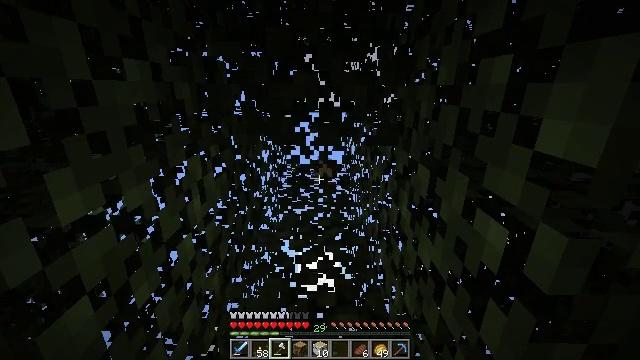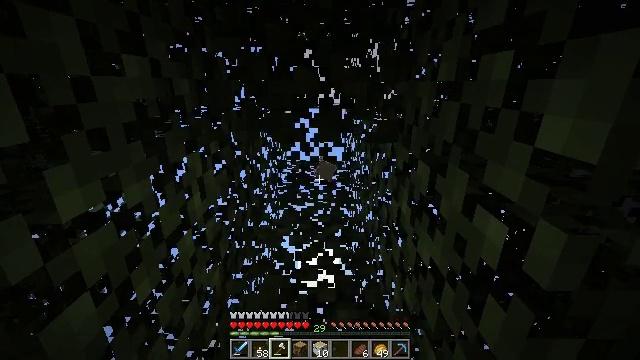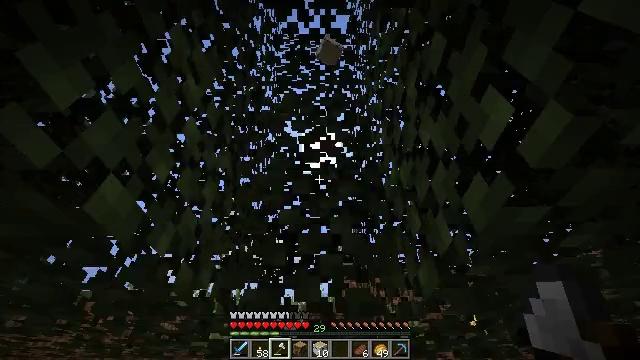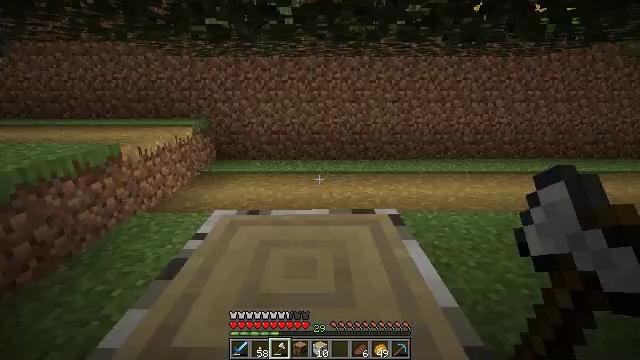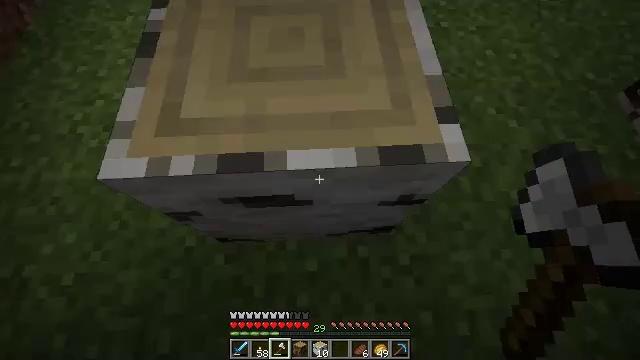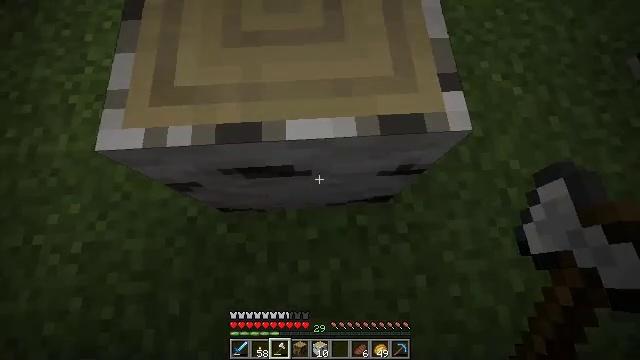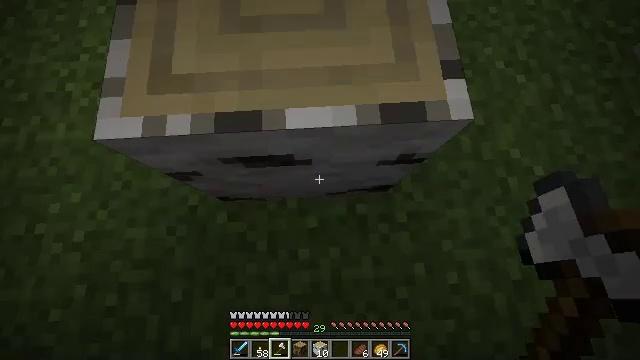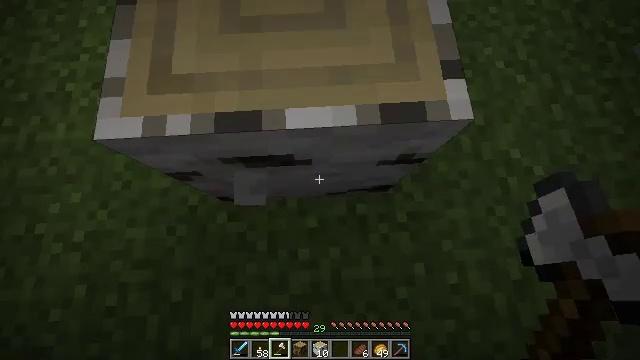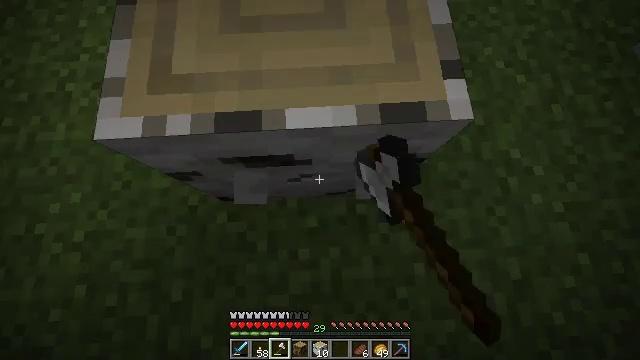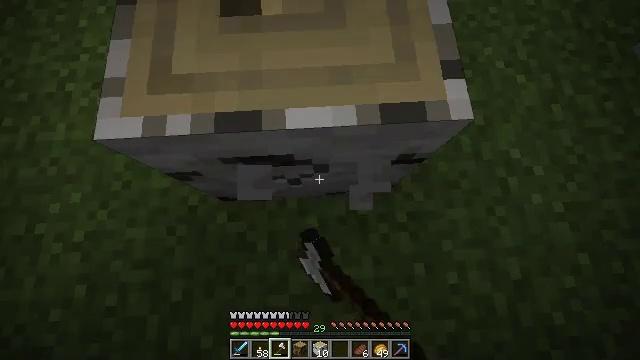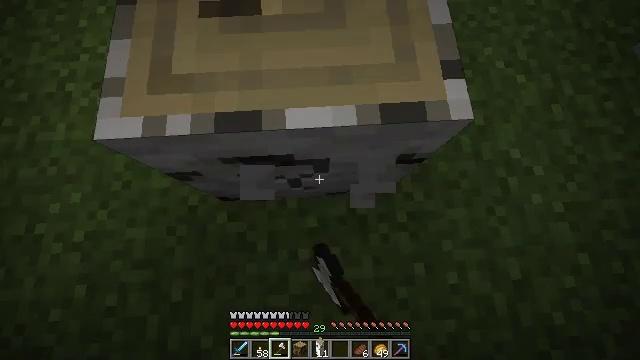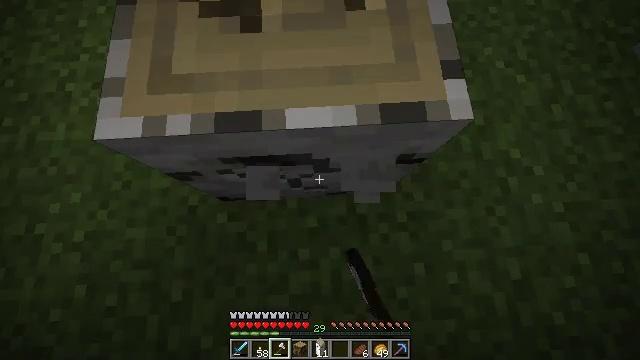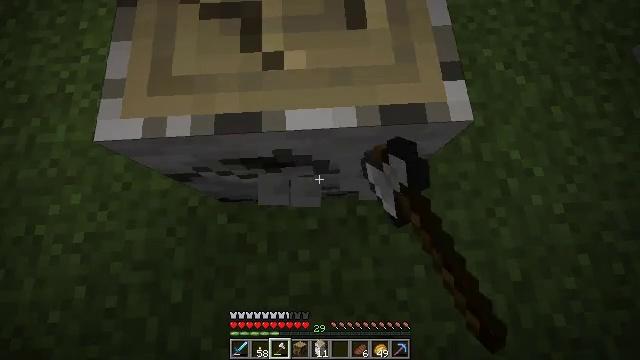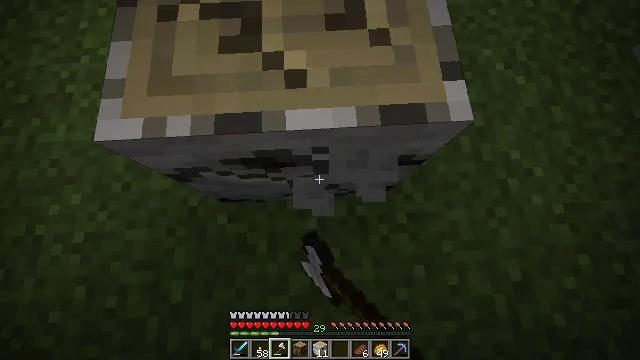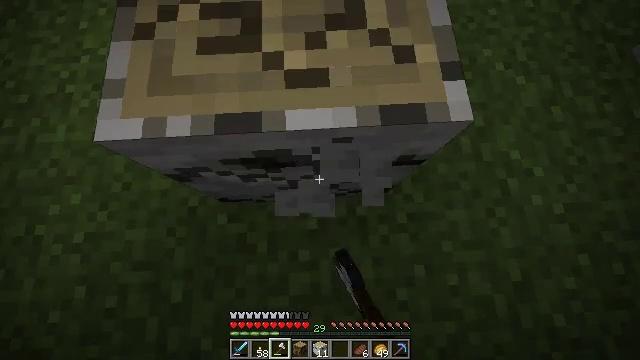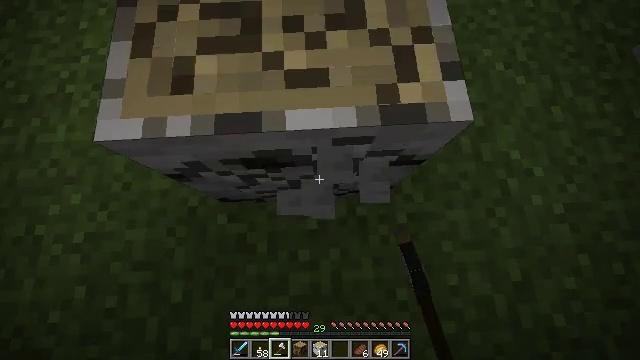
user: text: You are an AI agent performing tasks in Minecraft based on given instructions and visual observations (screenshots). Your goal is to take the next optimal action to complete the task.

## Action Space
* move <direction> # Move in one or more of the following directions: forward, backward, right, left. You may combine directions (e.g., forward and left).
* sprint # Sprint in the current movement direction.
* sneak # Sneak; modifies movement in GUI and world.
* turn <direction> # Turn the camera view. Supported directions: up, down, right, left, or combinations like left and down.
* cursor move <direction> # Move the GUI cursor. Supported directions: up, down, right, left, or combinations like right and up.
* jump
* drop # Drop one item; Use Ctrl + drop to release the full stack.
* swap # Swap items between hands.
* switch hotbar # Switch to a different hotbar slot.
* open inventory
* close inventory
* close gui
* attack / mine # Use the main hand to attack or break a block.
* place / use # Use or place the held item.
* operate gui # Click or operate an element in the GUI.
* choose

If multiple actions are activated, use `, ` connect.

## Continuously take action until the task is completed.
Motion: motion action
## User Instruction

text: Gather birch log for crafting.
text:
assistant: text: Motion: no_op
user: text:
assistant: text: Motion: turn down
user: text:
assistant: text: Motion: turn down
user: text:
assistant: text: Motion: turn right and down
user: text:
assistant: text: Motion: turn down
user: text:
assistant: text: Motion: turn down
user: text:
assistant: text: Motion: attack / mine
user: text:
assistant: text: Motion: attack / mine
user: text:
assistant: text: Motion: attack / mine
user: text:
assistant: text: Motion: attack / mine
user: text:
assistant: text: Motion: attack / mine
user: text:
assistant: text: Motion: attack / mine
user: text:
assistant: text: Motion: attack / mine
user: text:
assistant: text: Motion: attack / mine
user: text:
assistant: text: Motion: attack / mine
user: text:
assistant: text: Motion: attack / mine
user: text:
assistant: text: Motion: attack / mine
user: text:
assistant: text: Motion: attack / mine
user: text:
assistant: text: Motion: attack / mine
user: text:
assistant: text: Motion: attack / mine
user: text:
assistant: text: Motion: turn up, attack / mine
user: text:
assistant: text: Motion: move forward and move left, turn right and up
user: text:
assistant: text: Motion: move forward and move left, turn right and up
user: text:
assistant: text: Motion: move forward and move left, turn right and up
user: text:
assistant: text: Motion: move forward and move left, turn right and up
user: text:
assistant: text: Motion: move forward and move left, turn right and up
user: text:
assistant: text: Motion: move forward and move left, turn right and up
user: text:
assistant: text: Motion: move forward, turn right and up
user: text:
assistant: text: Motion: move forward
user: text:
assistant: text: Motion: move forward, attack / mine